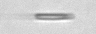
Label: fiber